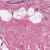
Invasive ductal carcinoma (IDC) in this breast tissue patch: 0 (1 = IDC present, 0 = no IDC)